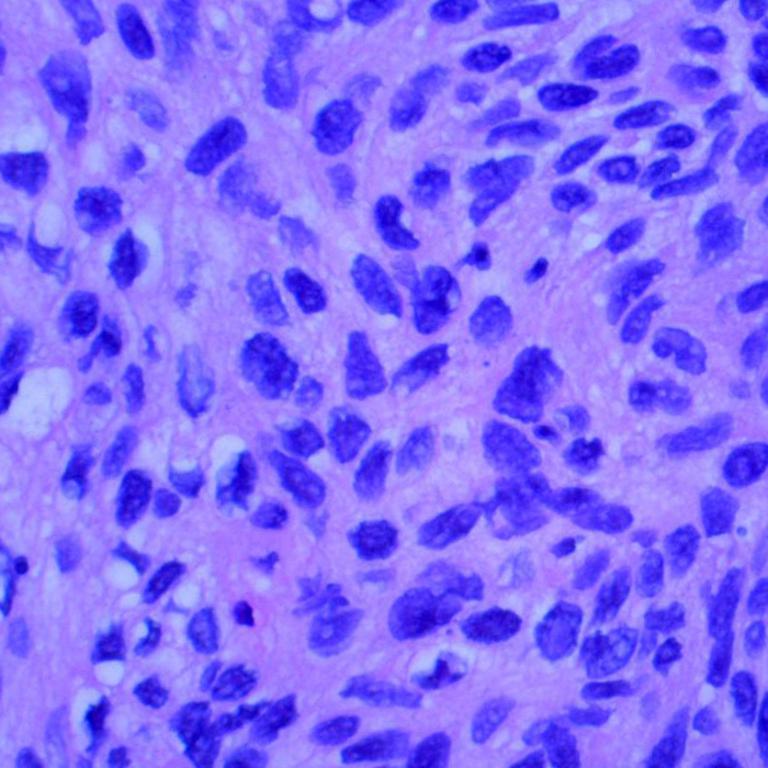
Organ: lung
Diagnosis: squamous carcinomas